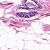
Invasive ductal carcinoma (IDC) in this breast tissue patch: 0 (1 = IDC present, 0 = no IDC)